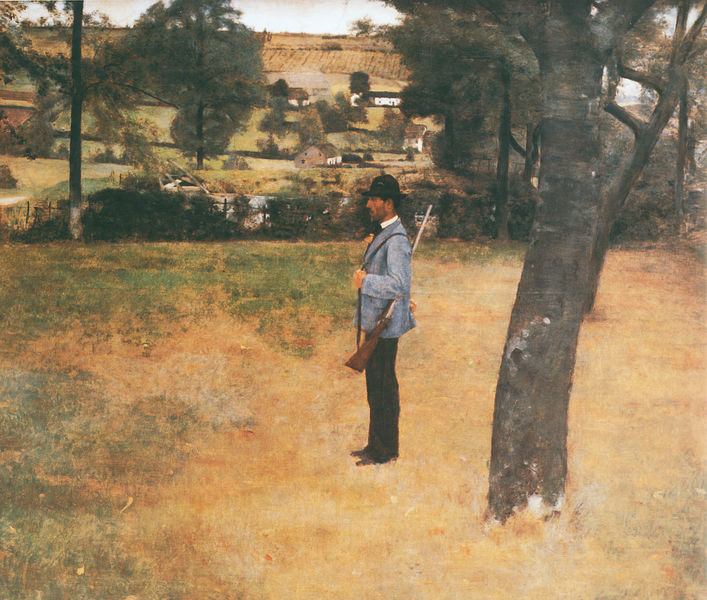
Titel: In Fosset. Jagdaufseher
Künstler: Fernand Khnopff
Institution: Frankfurt, Städelsches Kunstinstitut
Schlagwörter: baum, blau, mann, bäume, gelb, hut, profil, schwarz, weiss, tier, wiese, bart, hose, jacke, kragen, feld, felder, häuser, büsche, dorf, dächer, herbst, blue, hands, hat, white, black, country, green, modern, painting, yellow, brown, waffe, jagd, profile, jäger, gewehr, man, sky, tree, field, hill, house, landscape, houses, trees, stand, suit, naturalistisch, grass, bushes, coat, beard, jacket, fence, meadow, leaves, trunk, buildings, gate, pants, shoes, watch, foreground, bush, farm, branches, fields, work, guard, standing, weapon, gun, woods, hunter, rifle, hunting, 19. jahrhundert, hunt, farms, landscaüe, sforeground, 이것은 초원에서 찍힌 그림입니다., 그림에는 남자 한사람이 있습니다., 남자는 모자를 쓰고 푸른색 자켓을 입었습니다., 남자는 무언가를 응시하고 있습니다., 남자 옆에는 나무 한그루가 있습니다., 남자 뒤에는 많은 나무들과 마을이 보입니다.